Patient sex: F
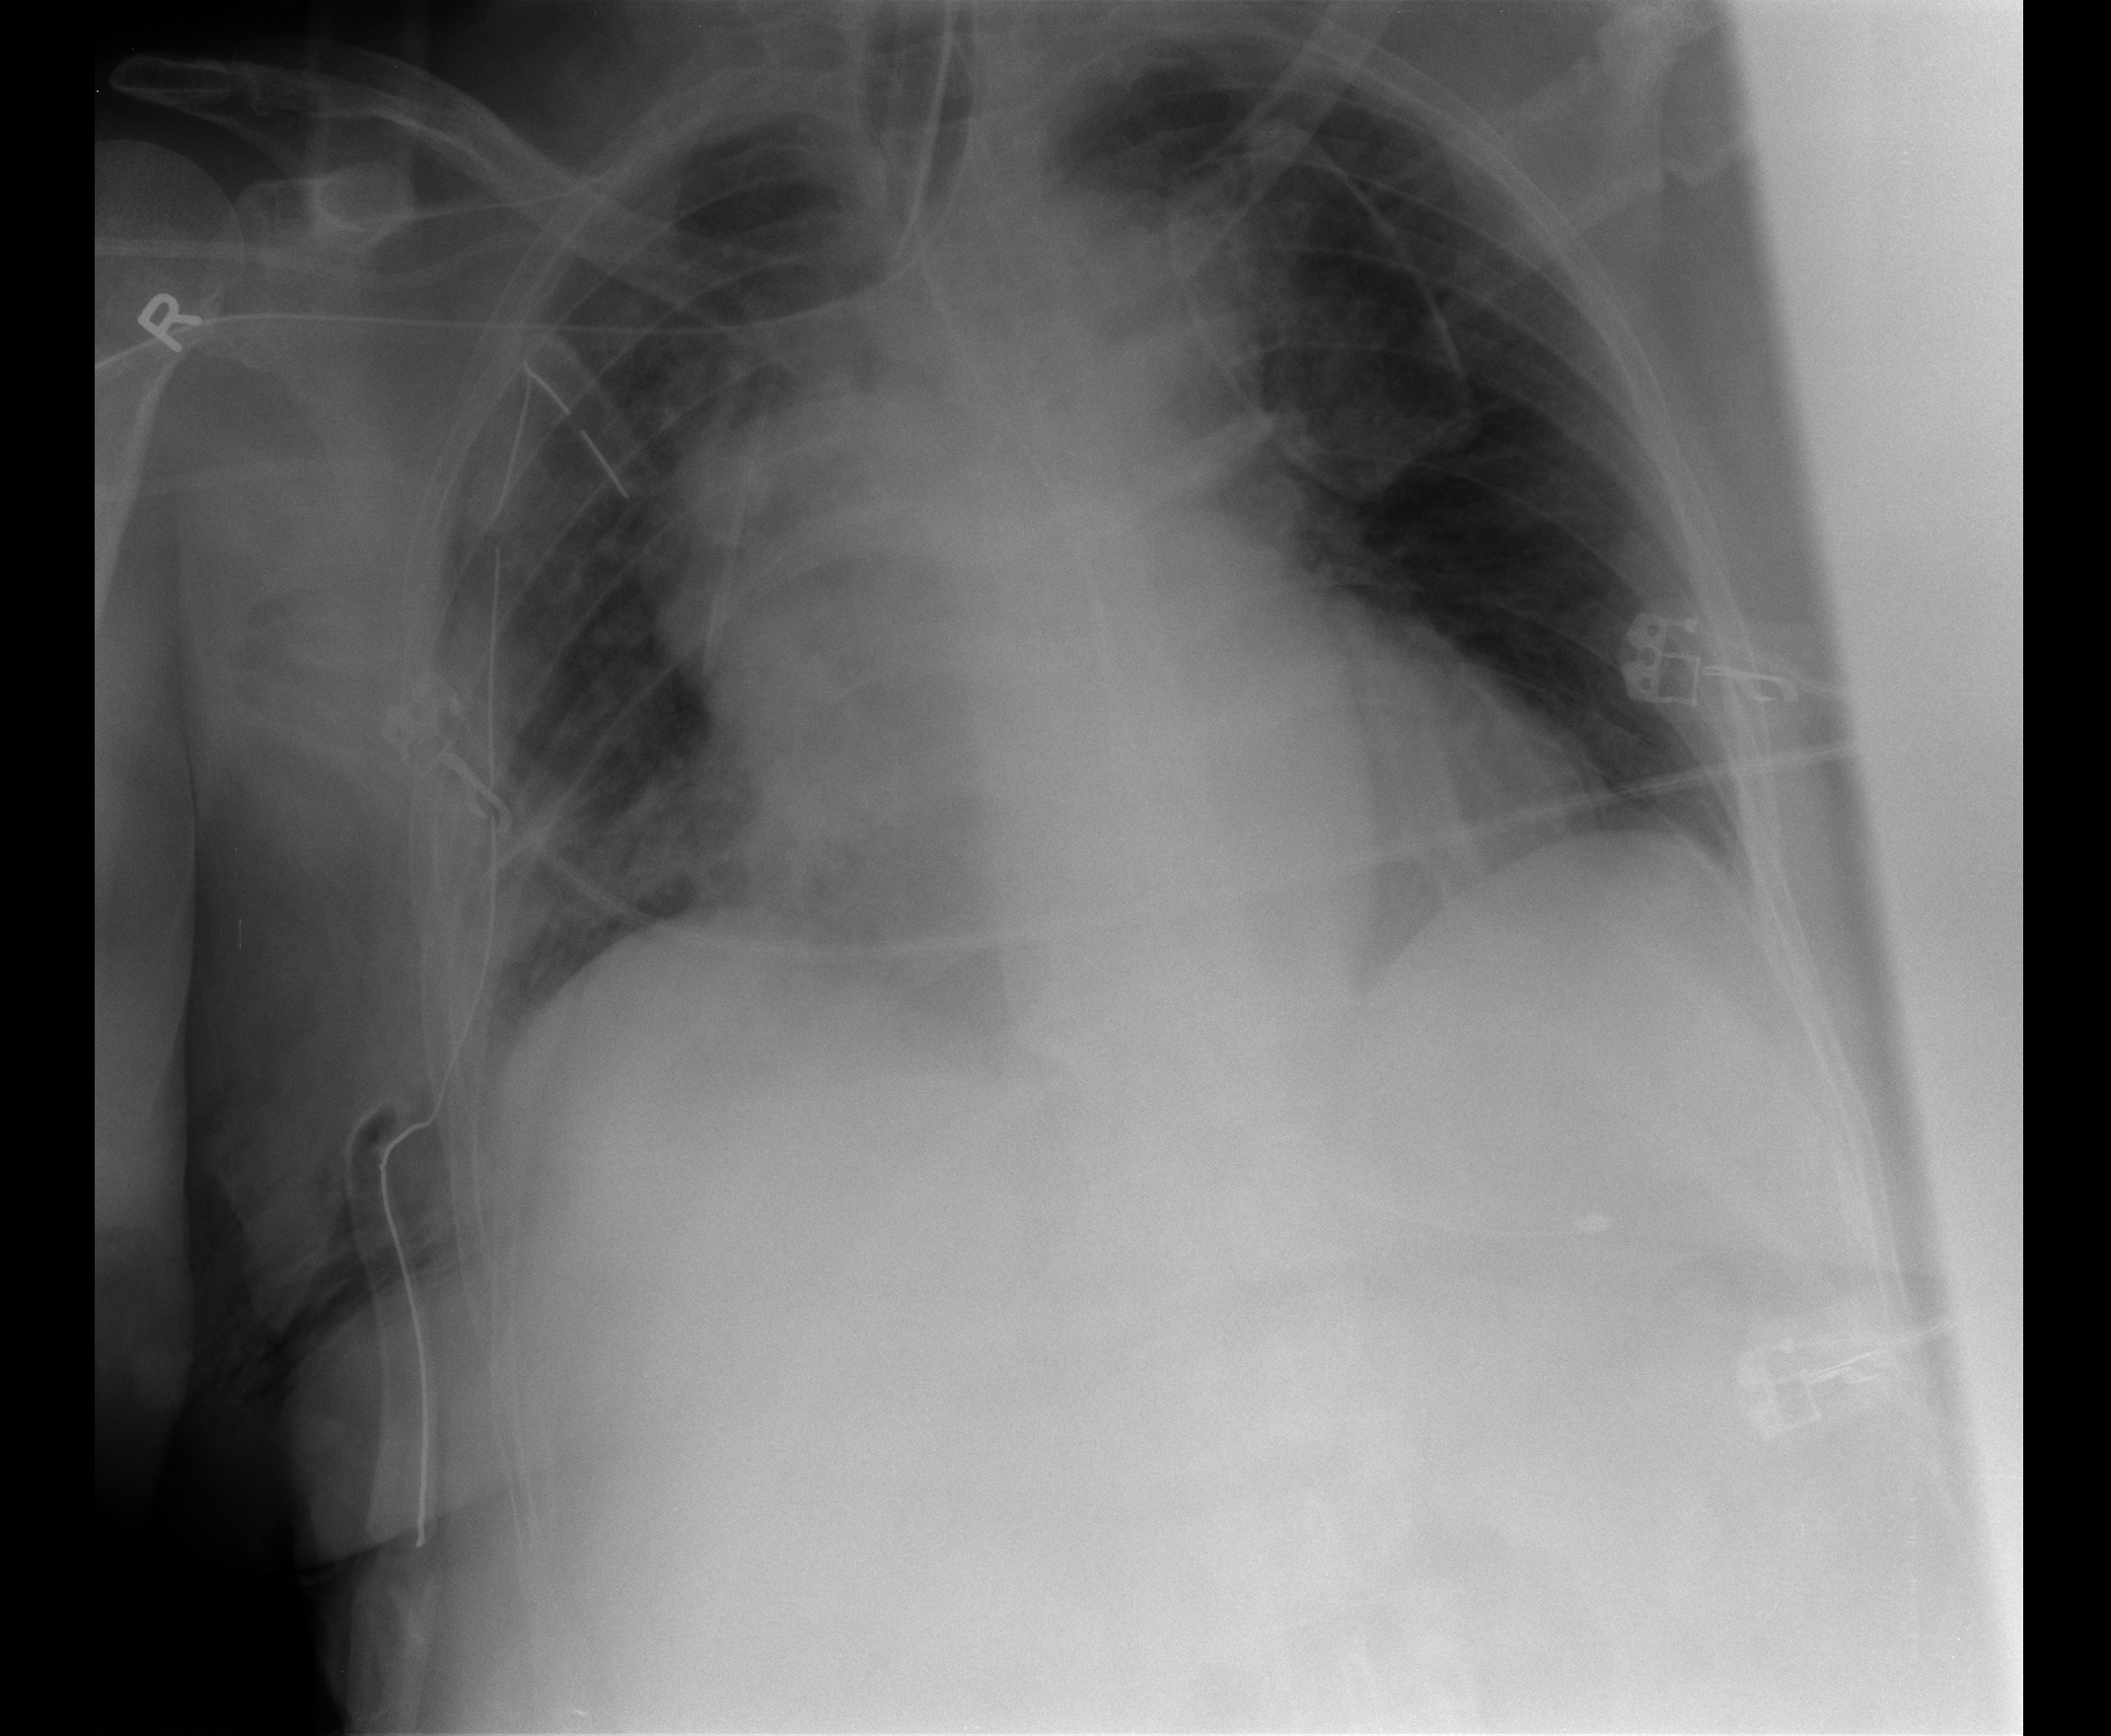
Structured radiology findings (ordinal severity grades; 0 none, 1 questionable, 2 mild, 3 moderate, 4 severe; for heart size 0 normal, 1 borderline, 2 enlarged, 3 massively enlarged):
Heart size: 2
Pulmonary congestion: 2
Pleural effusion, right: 0
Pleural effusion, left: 0
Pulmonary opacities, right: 2
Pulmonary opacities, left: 0
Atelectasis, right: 2
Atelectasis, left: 1